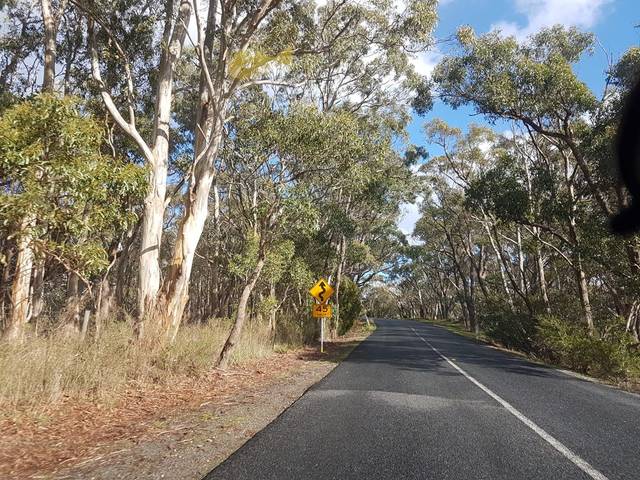
Region: Australia
Coordinates: -35.046, 138.697